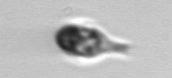
Label: Mesodinium